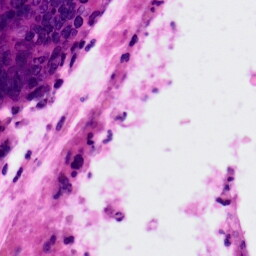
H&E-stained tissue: Colon